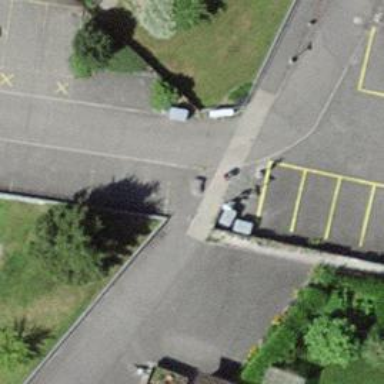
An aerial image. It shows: Bollard barrier.